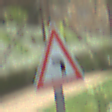
Verkehrszeichen: KurveLinks
Umgebung: Outdoor, Nature
Tageszeit: Midday
Wetter: PartlyCloudy
Licht: Natural
Jahreszeit: NotSpecified
Kontrast: HighContrast